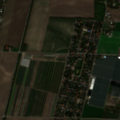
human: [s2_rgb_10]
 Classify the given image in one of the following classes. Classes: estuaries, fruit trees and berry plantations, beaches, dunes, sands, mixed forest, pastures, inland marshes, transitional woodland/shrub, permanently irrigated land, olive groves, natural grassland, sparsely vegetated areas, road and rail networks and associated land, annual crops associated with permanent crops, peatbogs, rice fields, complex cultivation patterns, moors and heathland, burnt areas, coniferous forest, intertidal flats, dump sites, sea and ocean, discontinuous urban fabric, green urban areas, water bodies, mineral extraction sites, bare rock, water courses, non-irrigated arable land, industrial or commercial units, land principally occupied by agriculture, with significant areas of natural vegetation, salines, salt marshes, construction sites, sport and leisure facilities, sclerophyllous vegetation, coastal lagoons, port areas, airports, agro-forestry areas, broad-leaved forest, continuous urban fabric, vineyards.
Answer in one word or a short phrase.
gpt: discontinuous urban fabric, industrial or commercial units, non-irrigated arable land